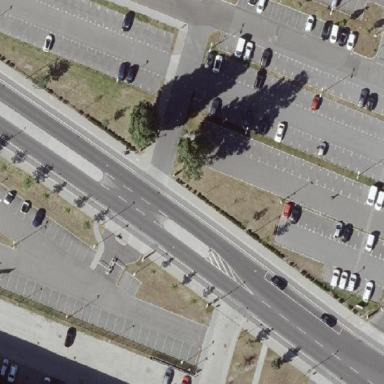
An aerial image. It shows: Parking area with surface.